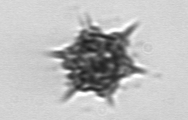
Label: Dictyocha